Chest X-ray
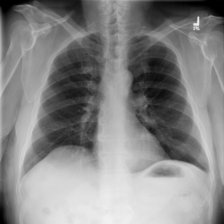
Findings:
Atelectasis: negative
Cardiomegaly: negative
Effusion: negative
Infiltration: negative
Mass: negative
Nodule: negative
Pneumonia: negative
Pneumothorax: negative
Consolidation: negative
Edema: negative
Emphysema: negative
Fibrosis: negative
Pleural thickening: negative
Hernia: negative